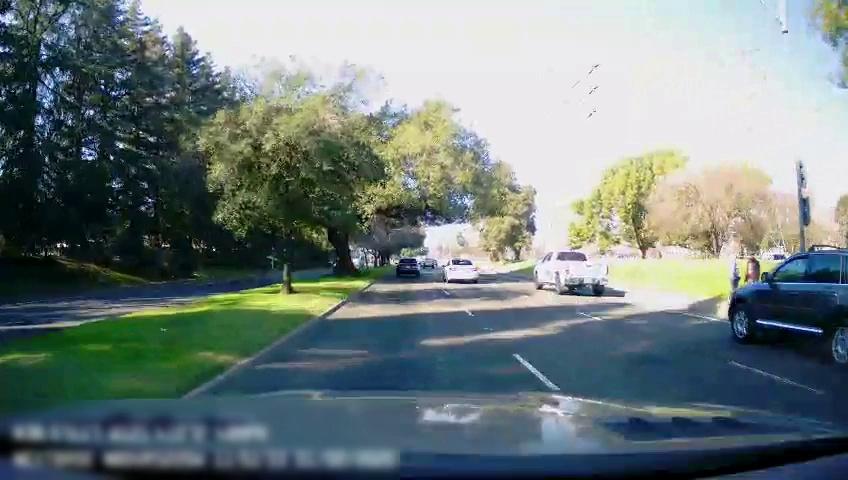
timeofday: Day
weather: Sunny
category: Drivable Space
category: Drivable Space
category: Vehicles | Car
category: Vehicles | Truck
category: Vehicles | Car
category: Vehicles | SUV
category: Vehicles | Truck
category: Lanes | Current Lane
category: Lanes | Alternate Lane
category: Lanes | Alternate Lane